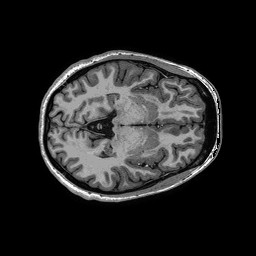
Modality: T1w
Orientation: coronal
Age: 22
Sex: female